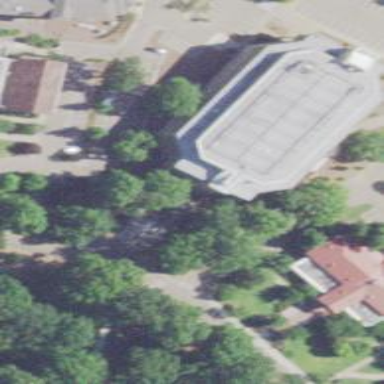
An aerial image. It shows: View of university building.